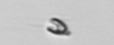
Label: Pyramimonas